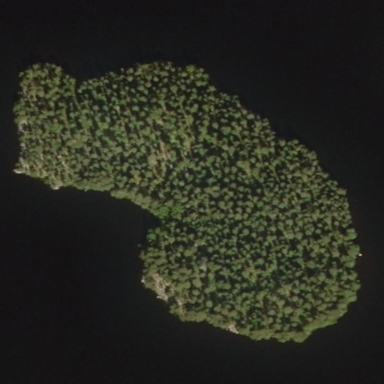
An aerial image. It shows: Island.